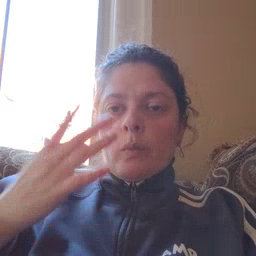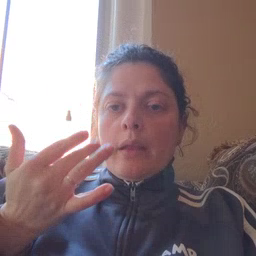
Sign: wait